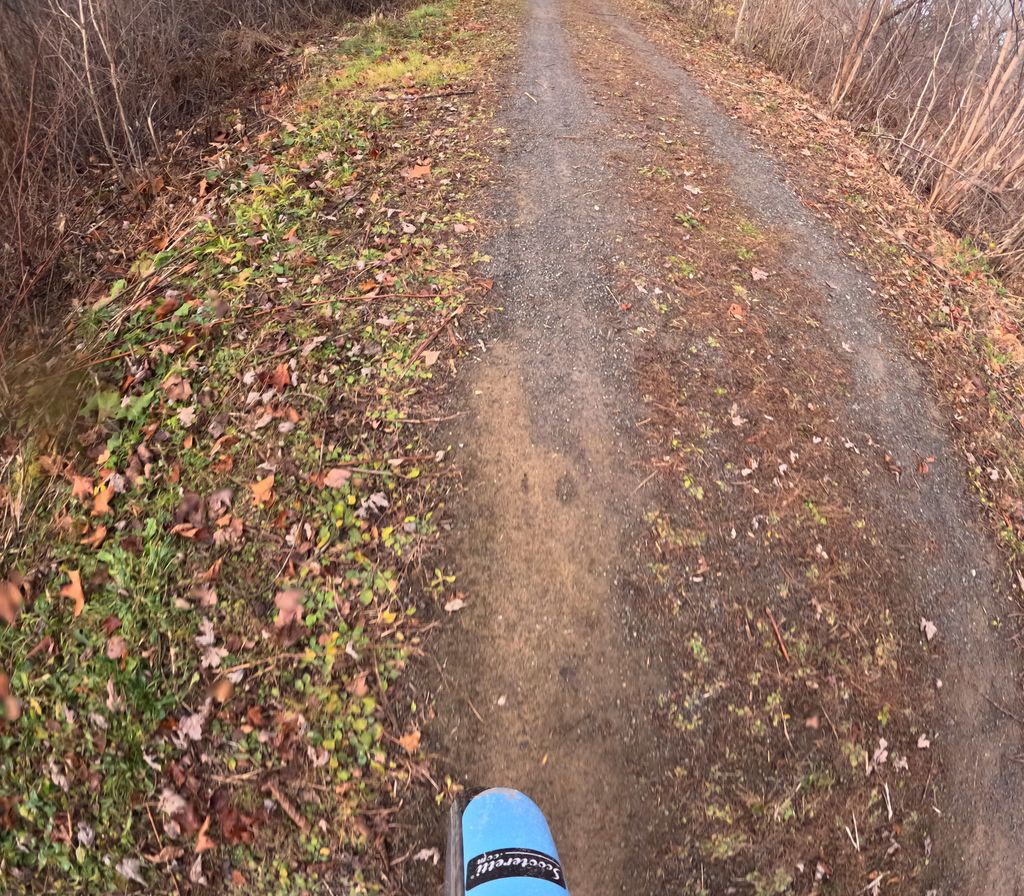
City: ottawa-gatineau